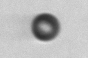
Label: bead